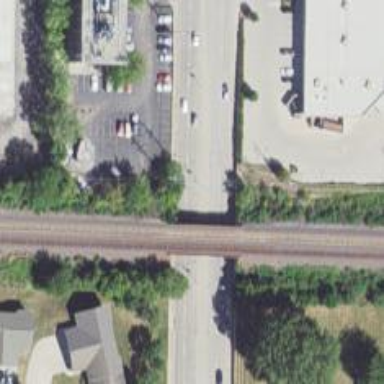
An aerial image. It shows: Bridge over railway line.